Question: I am using <URL> and no matter how big i make the div chart dimentions, it always shows a horizontal and vertical scroll bar. how can i stop this from happening.

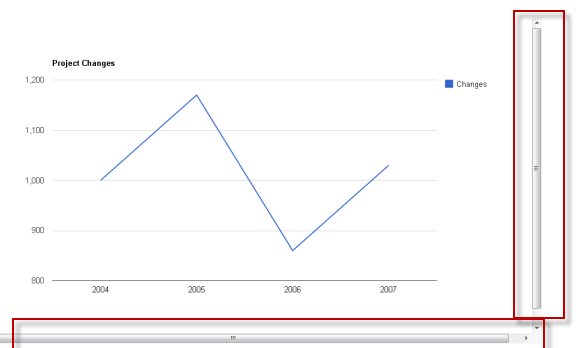
Answer: CONTEXT: editable HTML of <URL>.
Instructions for help you in the problem:
- - - -
Another solution is by "HTML cut": use overflow:hidden.
'''
// ... piece of your javacascript.
new google.visualization.LineChart(document.getElementById('visualization')).
draw(data, {curveType: "function",
width: 800, height: 400,
vAxis: {maxValue: 10}}
);
} google.setOnLoadCallback(drawVisualization);
'''
'''
<!-- ... piece of your HTML -->
<div id="container" style="width:400px;overflow:scroll;">
<div id="visualization" style="width: 800px; height: 400px;"></div>
</div>
'''
'''
<!-- ... piece of your HTML -->
<div id="container" style="width:800px;overflow:scroll;">
<div id="visualization" style="width: 800px; height: 400px;"></div>
</div>
'''
'''
<!-- ... piece of your HTML -->
<div id="container" style="width:400px;overflow:hidden;">
<div id="visualization" style="width: 800px; height: 400px;"></div>
</div>
'''
... or reduce all, Javascript and HTML widths and heights, etc.